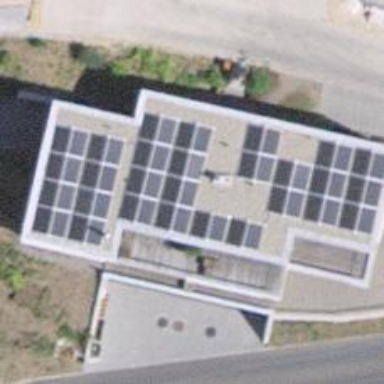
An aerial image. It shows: Solar power generator.